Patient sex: F
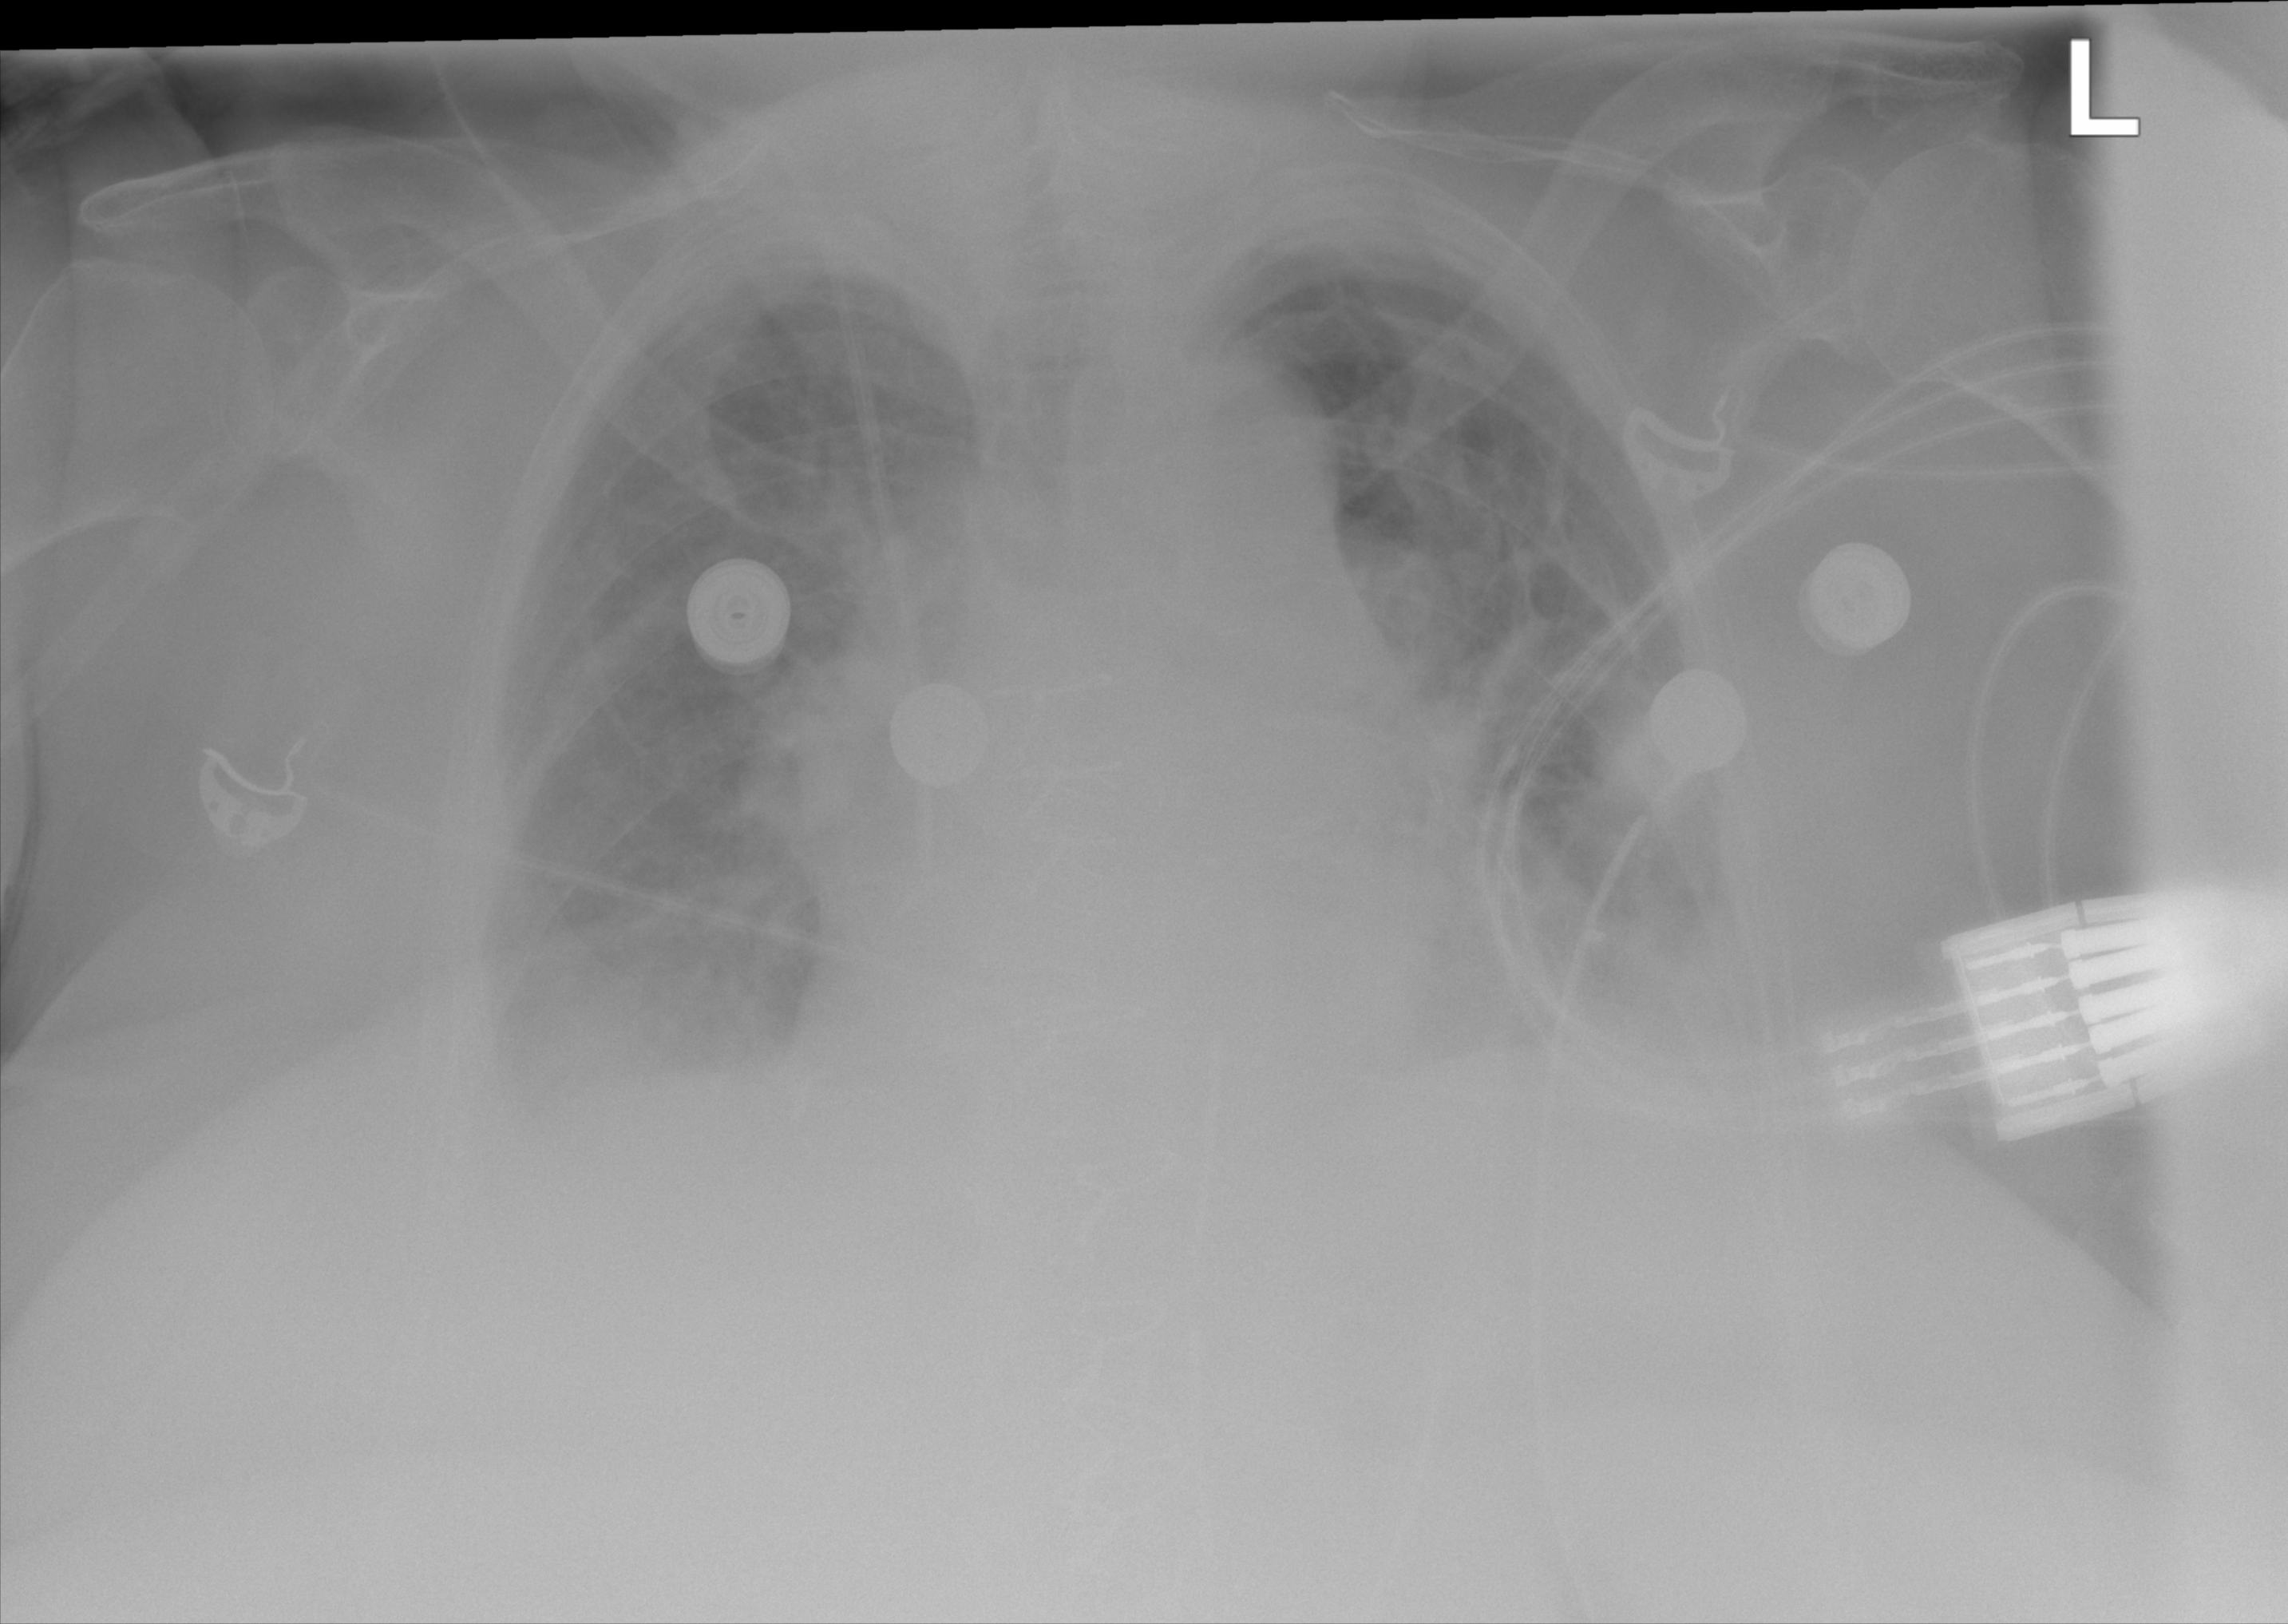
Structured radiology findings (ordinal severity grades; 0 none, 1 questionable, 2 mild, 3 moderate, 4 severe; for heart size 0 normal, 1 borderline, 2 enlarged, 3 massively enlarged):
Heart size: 2
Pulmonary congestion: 2
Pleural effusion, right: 2
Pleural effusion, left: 2
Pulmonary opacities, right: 1
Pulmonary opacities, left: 1
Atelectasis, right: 2
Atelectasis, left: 2